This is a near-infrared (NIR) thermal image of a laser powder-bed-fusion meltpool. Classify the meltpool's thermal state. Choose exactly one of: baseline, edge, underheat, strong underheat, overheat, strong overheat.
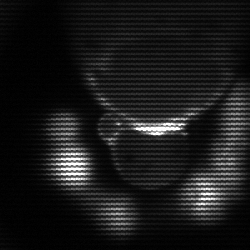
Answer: edge